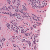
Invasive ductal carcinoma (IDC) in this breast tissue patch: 1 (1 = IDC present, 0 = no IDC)